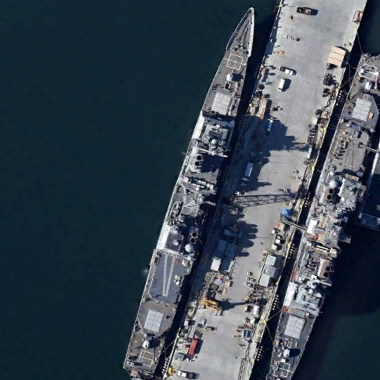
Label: cruiser